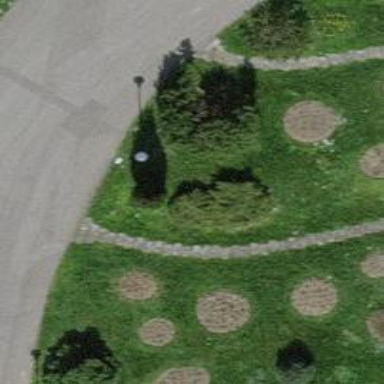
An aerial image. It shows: Shrub in its natural environment.